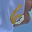
Label: 6